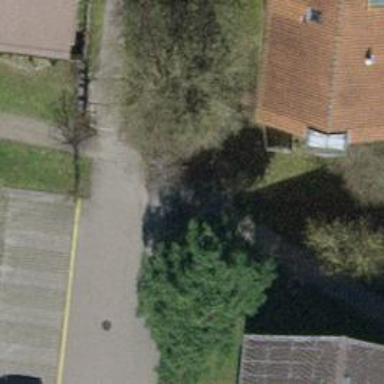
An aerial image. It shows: Urban area featuring tree as natural element.